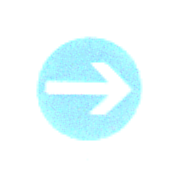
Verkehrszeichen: VorgeschriebeneFahrtrichtungHierRechts
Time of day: MorningAfternoon
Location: Outdoor (Suburban)
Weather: Clear
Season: NotSpecified
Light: Natural